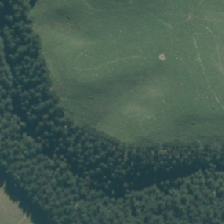
Land cover: high_producing_grassland